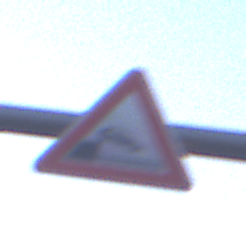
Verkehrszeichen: Ufer
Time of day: SunriseSunset
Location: Outdoor (Nature)
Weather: Clear
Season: NotSpecified
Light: Natural